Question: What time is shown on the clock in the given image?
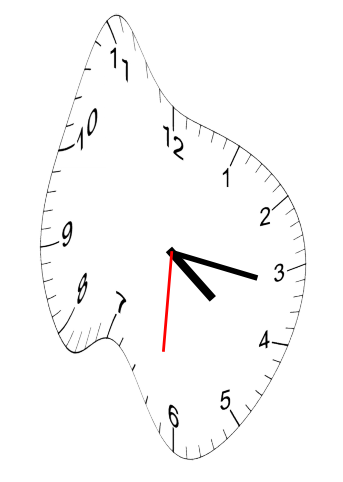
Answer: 04:16:31